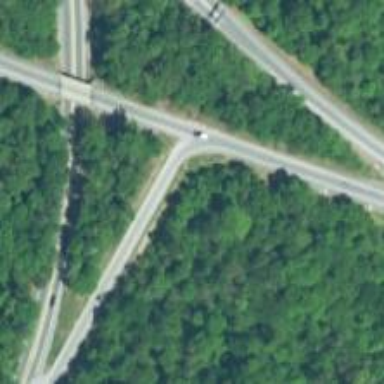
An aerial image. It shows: Trunk link highway.